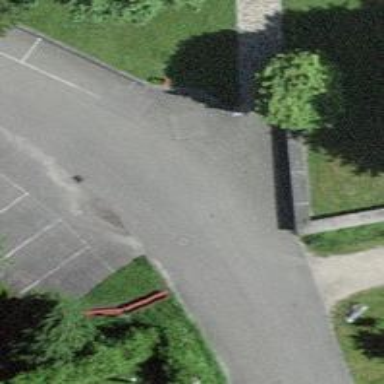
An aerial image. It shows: Residential road with asphalt surface.